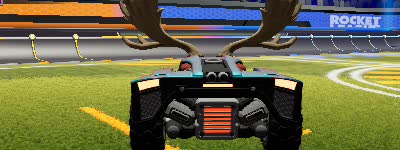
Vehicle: breakout